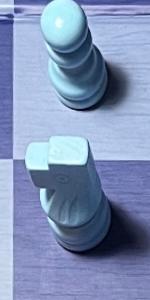
Label: Knight_White